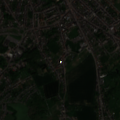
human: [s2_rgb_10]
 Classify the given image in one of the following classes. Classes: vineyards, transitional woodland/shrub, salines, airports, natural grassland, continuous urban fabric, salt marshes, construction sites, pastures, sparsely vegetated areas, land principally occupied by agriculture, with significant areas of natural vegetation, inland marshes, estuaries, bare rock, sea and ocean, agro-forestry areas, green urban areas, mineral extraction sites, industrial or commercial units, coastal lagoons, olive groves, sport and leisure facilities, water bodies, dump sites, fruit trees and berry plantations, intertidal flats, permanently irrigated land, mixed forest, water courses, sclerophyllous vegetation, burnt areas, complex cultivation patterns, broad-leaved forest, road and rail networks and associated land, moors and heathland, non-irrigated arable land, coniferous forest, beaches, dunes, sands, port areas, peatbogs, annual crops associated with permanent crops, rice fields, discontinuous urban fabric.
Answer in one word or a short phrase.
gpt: discontinuous urban fabric, complex cultivation patterns